Field crop: maize
Growth stage: 2
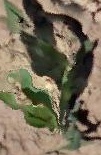
Species: maize